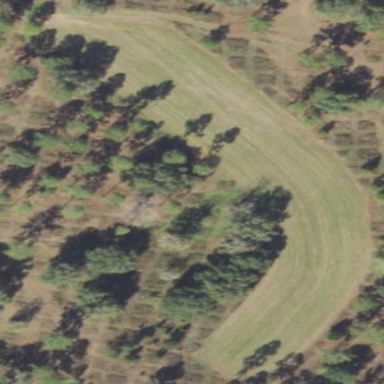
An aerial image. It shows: Orchard.